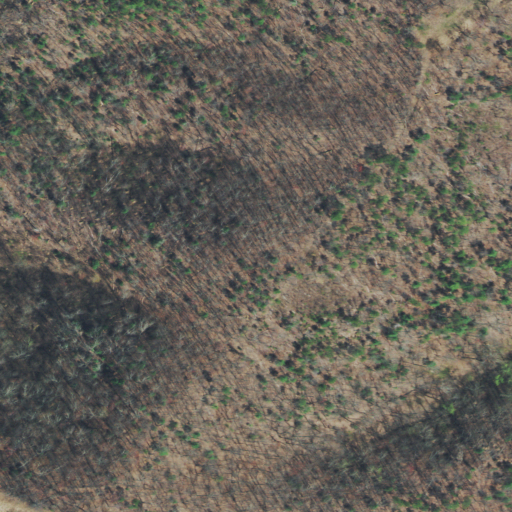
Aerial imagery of ridge(s) in Tennessee named Cowcamp Ridge containing deciduous forest, grassland, mixed forest, and evergreen forest